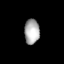
Tissue: lung
Cell type: Endothelial cells
Senescence score: 0.6489
Nuclear area (px): 367
Mean DAPI intensity: 173.079